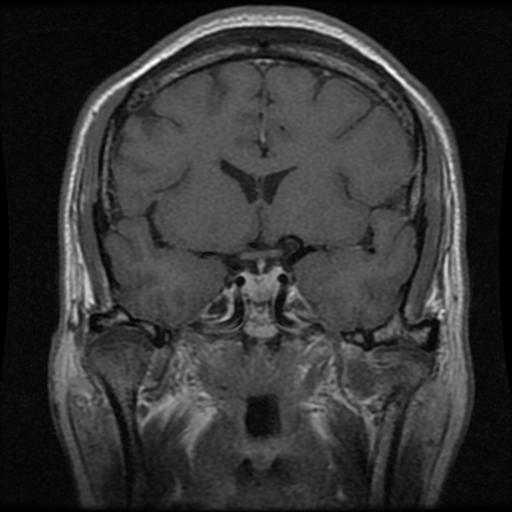
Label: pituitary